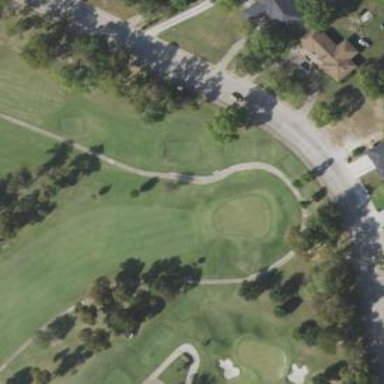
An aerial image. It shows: Golf hole.